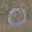
Label: 0